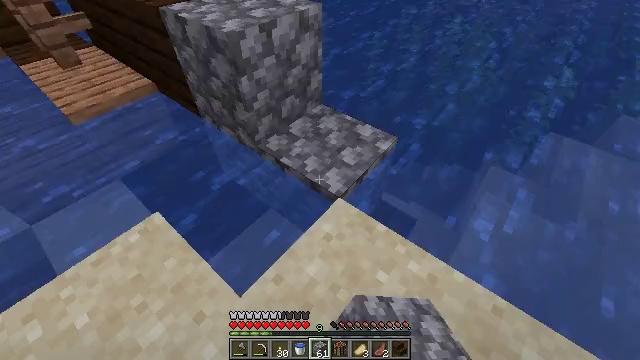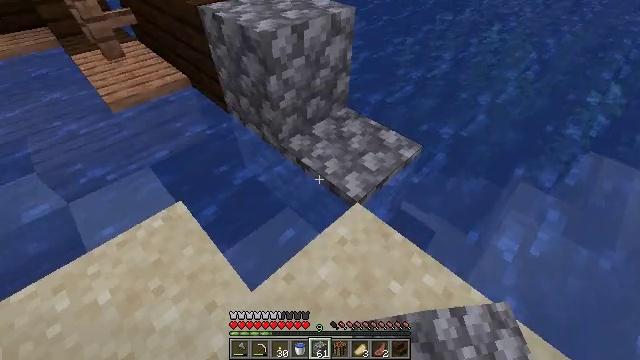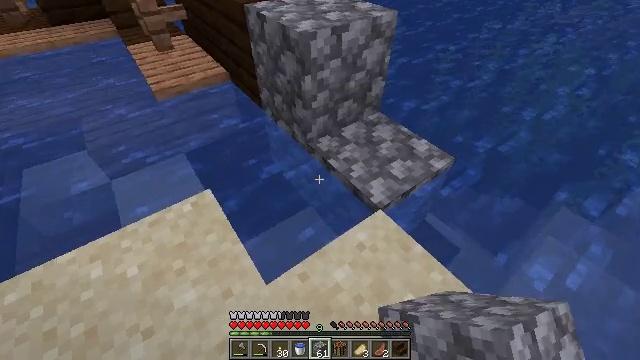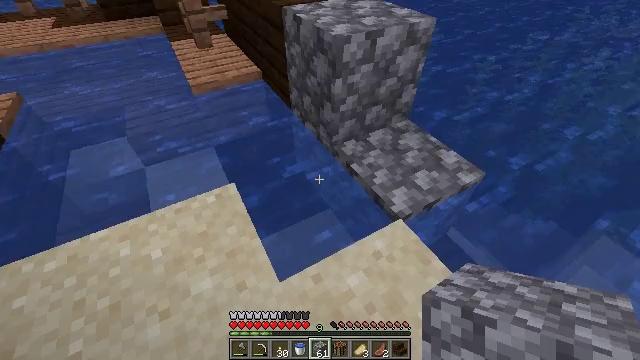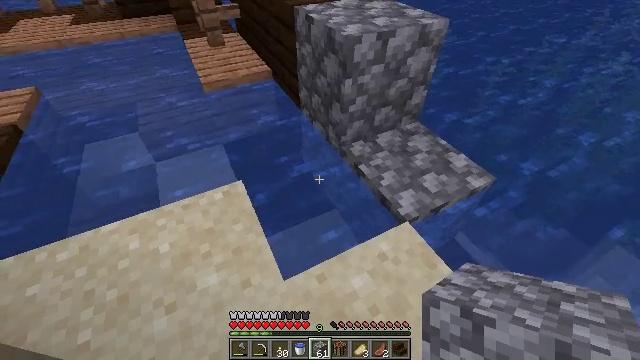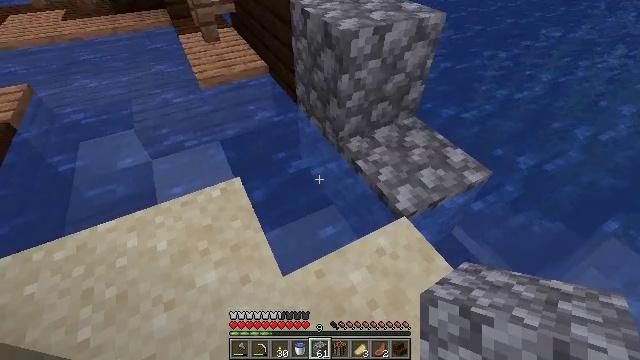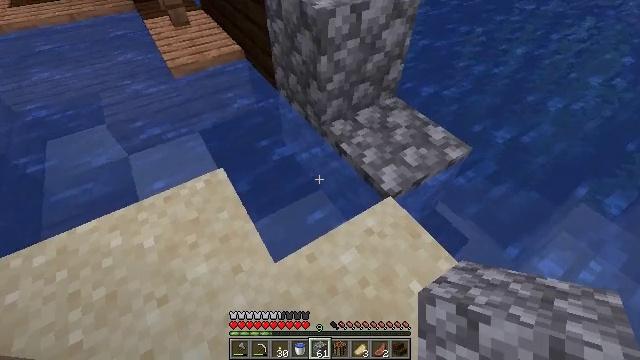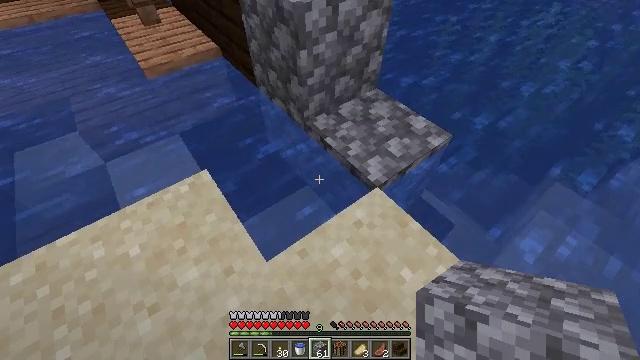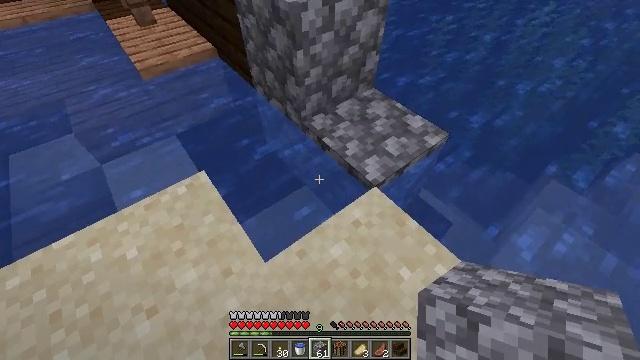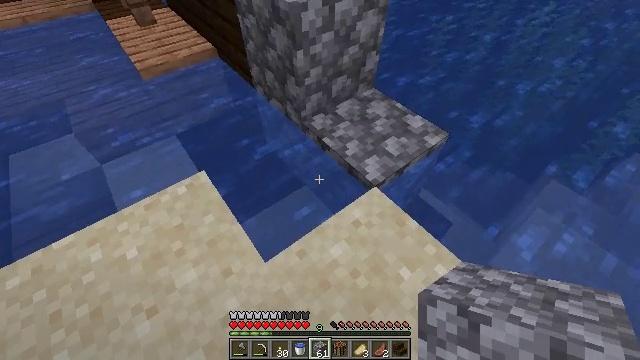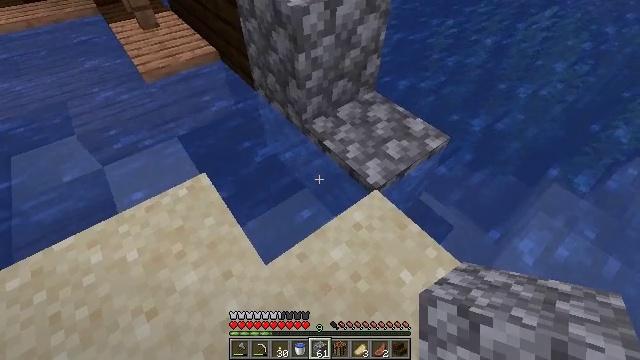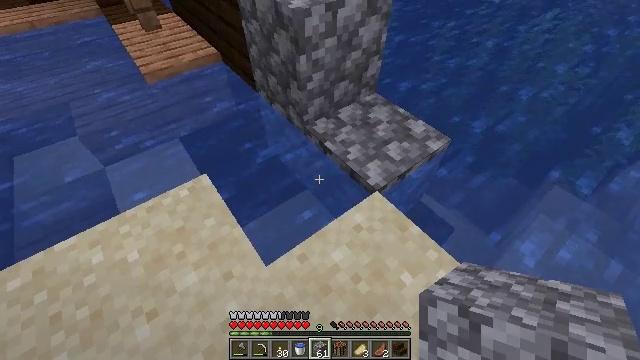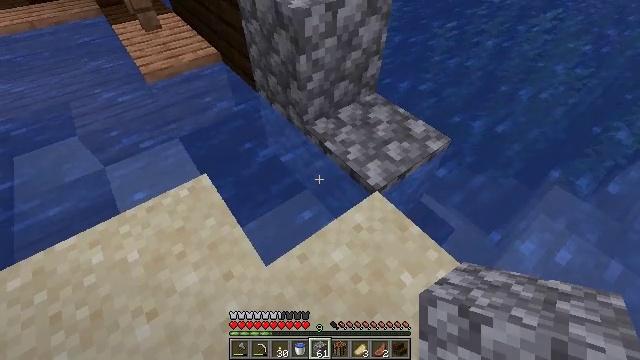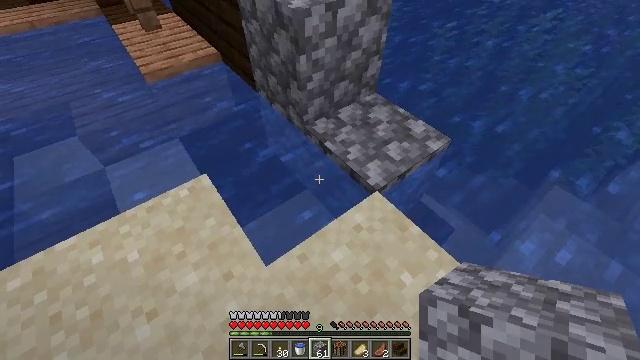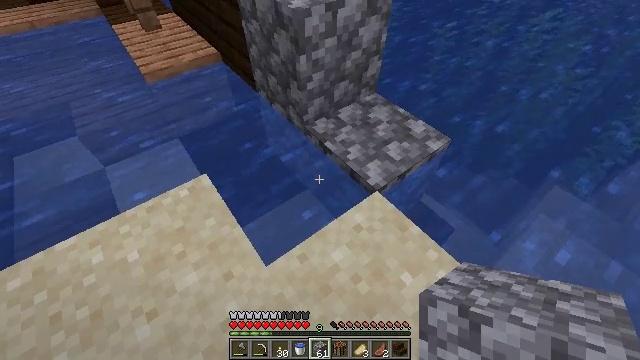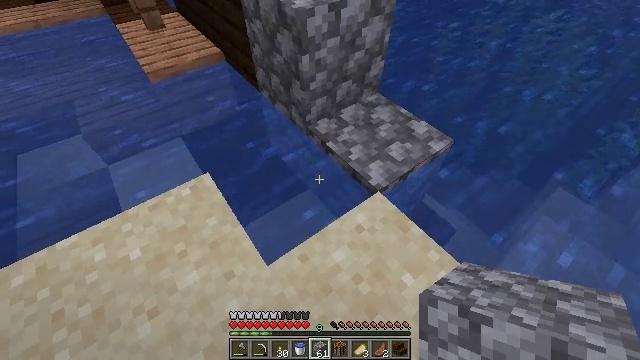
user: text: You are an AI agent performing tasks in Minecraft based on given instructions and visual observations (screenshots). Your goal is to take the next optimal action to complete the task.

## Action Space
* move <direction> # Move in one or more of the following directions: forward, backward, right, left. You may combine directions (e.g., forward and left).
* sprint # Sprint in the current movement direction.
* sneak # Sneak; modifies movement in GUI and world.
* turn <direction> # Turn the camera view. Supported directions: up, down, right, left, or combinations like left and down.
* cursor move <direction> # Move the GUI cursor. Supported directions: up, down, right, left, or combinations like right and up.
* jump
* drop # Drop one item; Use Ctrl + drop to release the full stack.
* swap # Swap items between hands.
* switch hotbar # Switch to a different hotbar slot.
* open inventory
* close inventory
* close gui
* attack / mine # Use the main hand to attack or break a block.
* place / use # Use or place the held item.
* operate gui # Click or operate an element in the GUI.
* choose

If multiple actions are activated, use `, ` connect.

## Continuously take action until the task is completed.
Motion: motion action
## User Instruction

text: Collect the jungle slab by destroying it.
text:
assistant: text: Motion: turn left
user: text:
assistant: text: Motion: turn left
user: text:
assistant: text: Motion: turn left
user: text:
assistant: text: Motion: turn left
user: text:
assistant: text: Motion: no_op
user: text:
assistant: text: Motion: turn right and down
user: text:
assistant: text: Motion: turn right and down
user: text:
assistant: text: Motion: no_op
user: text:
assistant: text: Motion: no_op
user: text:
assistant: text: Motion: no_op
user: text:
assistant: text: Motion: no_op
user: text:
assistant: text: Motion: no_op
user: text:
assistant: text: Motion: no_op
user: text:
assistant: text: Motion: no_op
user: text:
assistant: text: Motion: no_op
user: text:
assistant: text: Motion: turn left and up
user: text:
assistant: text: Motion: turn left and up
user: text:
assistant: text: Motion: turn left and up
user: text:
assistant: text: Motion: move forward, turn left and up
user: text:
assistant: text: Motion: move forward
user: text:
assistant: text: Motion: move forward
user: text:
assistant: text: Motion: no_op
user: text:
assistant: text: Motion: no_op
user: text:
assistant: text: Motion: no_op
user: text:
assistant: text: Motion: no_op
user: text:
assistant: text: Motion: turn left
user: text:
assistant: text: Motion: turn left
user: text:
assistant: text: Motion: turn left
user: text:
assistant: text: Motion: turn left
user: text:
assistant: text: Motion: turn left